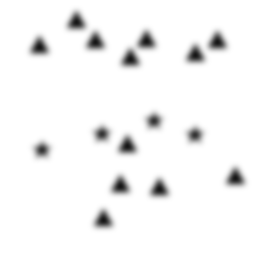
Squares: 0
Triangles: 12
Stars: 4
Total shapes: 16